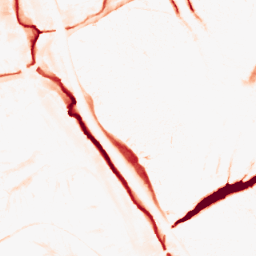
Category: morphological
Decomposition family: tophat
Decomposition parameters: size: 10
mode: black
Upsampling method: bilinear
Upsampling parameters: scale: 4
Upsampling scale: 4